Question: I want to build a screen where on following button press changes happens on label's size and position:
'''
Button : Changes
x++ -> x co-ordinate of label increments by 0.1 in pos_hint property
x-- -> x co-ordinate of label decrements by 0.1 in pos_hint property
'''
So far I have tried this,
'''
from kivy.app import App
from kivy.uix.widget import Widget
from kivy.uix.label import Label
from kivy.uix.scatter import Scatter
from kivy.uix.floatlayout import FloatLayout
from kivy.properties import ObjectProperty
class Screen(Widget):
lbl = ObjectProperty(None)
def __init__(self, **kwargs):
super(Screen, self).__init__(**kwargs)
self.count_x = 0.1
def print_pos_change(self,instance,value):
print(instance,"Moved to", value)
def callback(self,arg):
if arg == "x++":
self.count_x+=0.1
self.lbl.pos_hint["x"] = self.count_x
elif arg == "x--":
self.count_x-=0.1
self.lbl.pos_hint["x"] = self.count_x
class WidgetEx(App):
kv_directory = "kv-files"
def build(self):
return Screen()
if __name__ == "__main__":
WidgetEx().run()
'''
Here is the kv file,
'''
<Screen>
lbl:lbl
FloatLayout:
size:root.width,root.height
Label:
id:lbl
text:"Hello"
size_hint:0.5,0.5
on_pos:root.print_pos_change(self,self.pos)
canvas:
Color:
rgba: 0, 0, 1, 1
Rectangle:
pos:self.pos
size:self.size
GridLayout:
cols:2
size_hint:1,0.1
Button:
text:"x++"
on_press:root.callback("x++")
Button:
text:"x--"
on_press:root.callback("x--")
'''
Now problem here is neither position is not changing nor 'print_pos_change' is called during change.
I know i can directly use 'self.lbl.x' and 'self.lbl.y' but i want to change it using 'self.lbl.pos_hint'. How do i do that???
Here is ss of the UI,

I have used 'do_layout()' for 'floatlayout' at end of method 'callback' but buttons are also now moving with labels??How do i fix this?
Why size_hint is working properly and pos_hint don't??Is there any logic behind it?
I want to increment 'pos_hint["x"]' property to increment by 0.1 at every 'x++' button press.
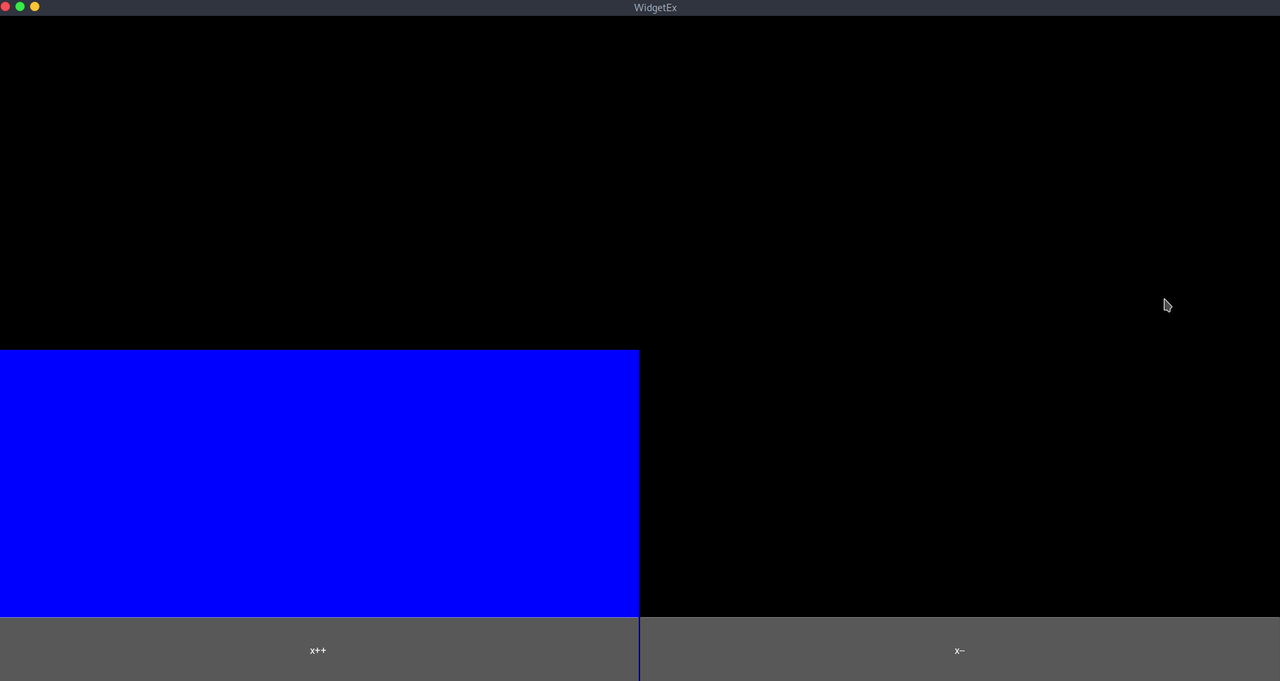
Answer: There are many ways to do this.
Try use numeric property on the pos hint right and top.
'''
from kivy.app import App
from kivy.uix.widget import Widget
from kivy.properties import NumericProperty
from kivy.lang import Builder
KV = """
MyWidget:
FloatLayout:
size:root.width,root.height
Label:
text:"Hello"
size_hint:0.5,0.5
pos_hint: {"top":root.pos_hint_top, "right":root.pos_hint_right}
canvas.before:
Color:
rgba: 0, 0, 1, 1
Rectangle:
pos:self.pos
size:self.size
GridLayout:
cols:2
size_hint:1,0.1
Button:
text:"x++"
on_press:root.callback("x++")
Button:
text:"x--"
on_press:root.callback("x--")
"""
class MyWidget(Widget):
pos_hint_right = NumericProperty(0.5)
pos_hint_top = NumericProperty(0.5)
def callback(self,arg):
if arg == "x++":
self.pos_hint_right += 0.1
elif arg == "x--":
self.pos_hint_right -= 0.1
class WidgetEx(App):
def build(self):
return Builder.load_string(KV)
if __name__ == "__main__":
WidgetEx().run()
'''